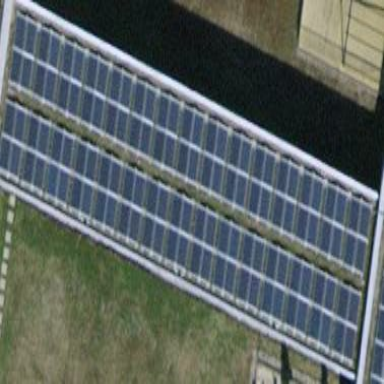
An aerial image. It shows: Solar photovoltaic panel generator.